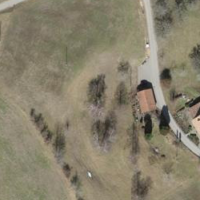
EUNIS habitat code: 24
Species observed at this site:
Sorbus aucuparia